Question: I have a search button on my website, i have a function that wil animate my input field when clicking by moving it to the right. And if i click out of it then it wil close.
This works only after like 2 times open/close it is broken and won't animate anymorge. I added a 'console.log();' so i can see what its doing.

Here is my function.
'''
function setupSearchButton()
{
j(".icon").click(function() {
var icon = j(this),
input = icon.parent().find("#search"),
submit = icon.parent().find(".submit"),
is_submit_clicked = false;
j(".searchform").animate({ "margin-left": "+=180px", "display": "block !important" }, "slow", function(){
console.log("Move the searchbar to the right 180px;");
});
// Animate the input field
input.animate({
"width": "165px",
"opacity": 1
}, 300, function() {
input.focus();
});
submit.mousedown(function() {
is_submit_clicked = true;
});
// Now, we need to hide the icon too
icon.fadeOut(300);
input.blur(function() {
if(!input.val() && !is_submit_clicked) {
input.animate({
"width": "0",
"padding": "0",
"opacity": 0
}, 200);
// Get the icon back
icon.fadeIn(200);
j(".searchform").animate({ "margin-left": "-=180px", "display": "block !important" }, "slow", function(){
console.log("Move the searchbar back by adding a negative -180px to the left.");
});
};
});
});
}
'''
Also i'm using "noconflict".
So what i'm doing wrong here ?.
Thx
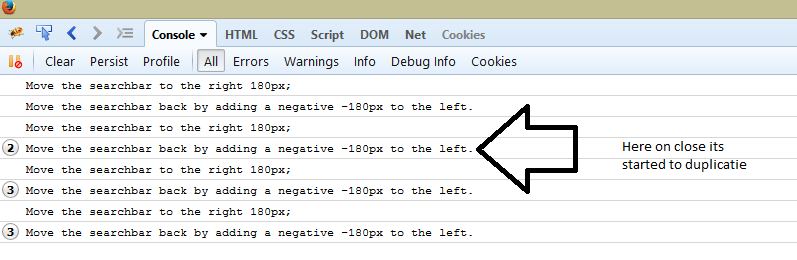
Answer: Check if the field is animated. if it is animated then return otherwise apply animation. Try with below code sample inside click function.
'''
input = icon.parent().find("#search");
if(input.is(":animated")){
// return if Animate applied.
return;
}
else
{
// Animate the input field
input.animate({
"width": "165px",
"opacity": 1
}, 300, function() {
input.focus();
});
}
'''